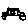
Label: car